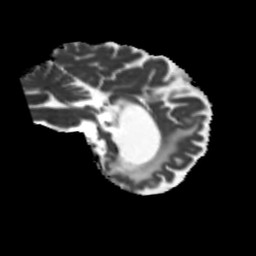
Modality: MD
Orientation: sagittal
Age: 48
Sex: male
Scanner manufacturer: siemens
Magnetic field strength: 3 T
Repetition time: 5.25 s
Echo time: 0.08 s